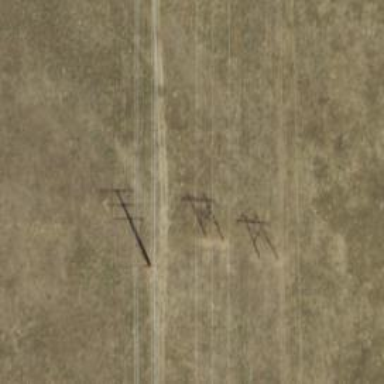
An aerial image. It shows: H-frame designed tower for power lines.